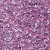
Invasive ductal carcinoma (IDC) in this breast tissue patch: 1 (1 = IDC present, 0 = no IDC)